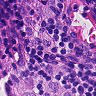
Metastatic tissue present: yes